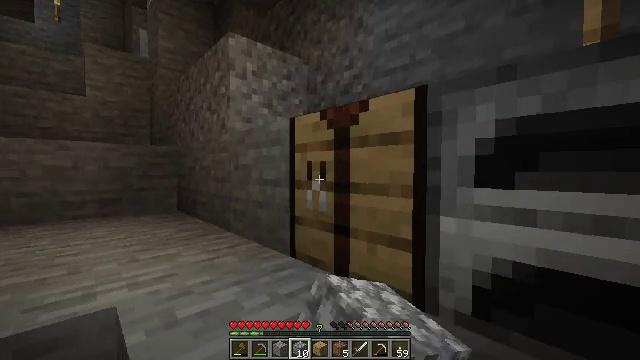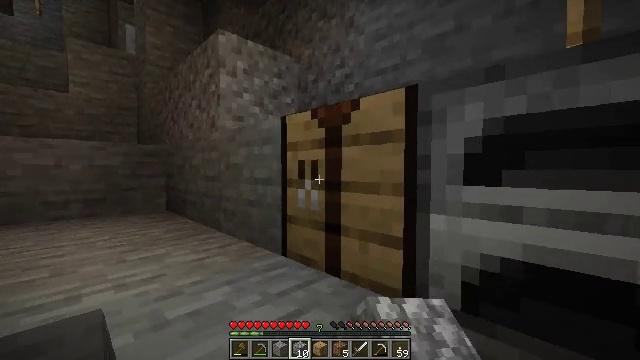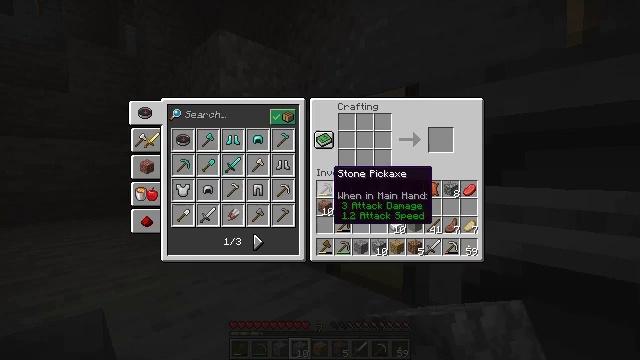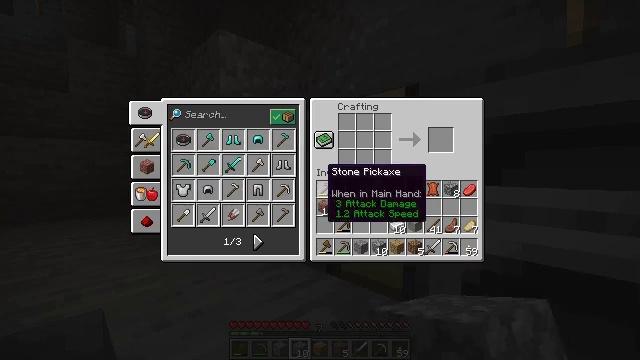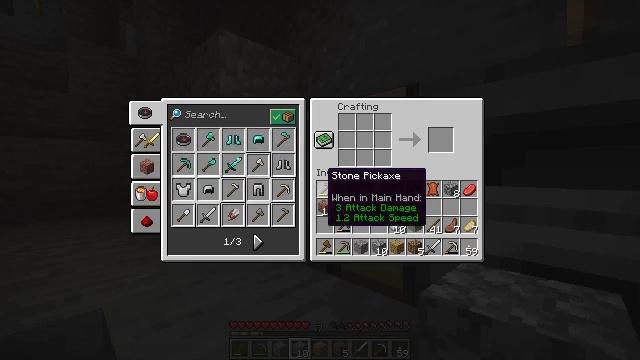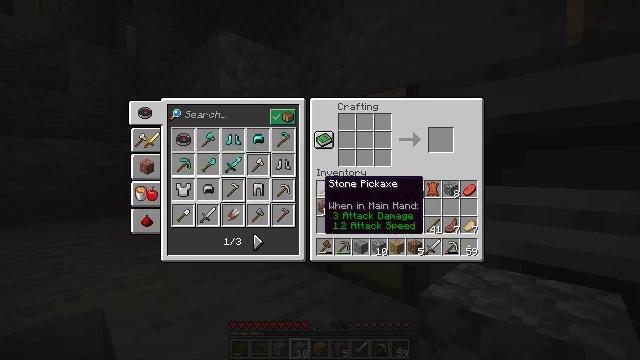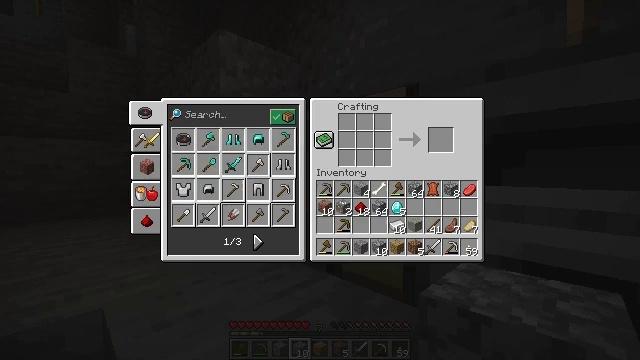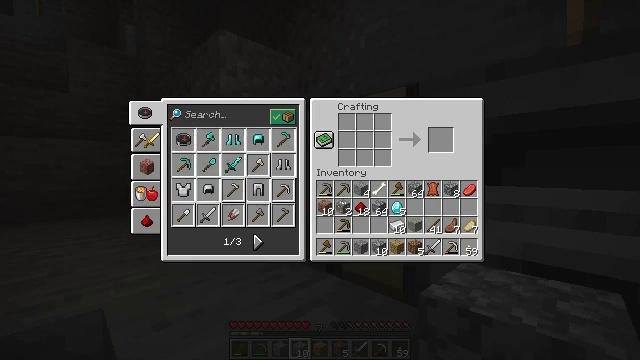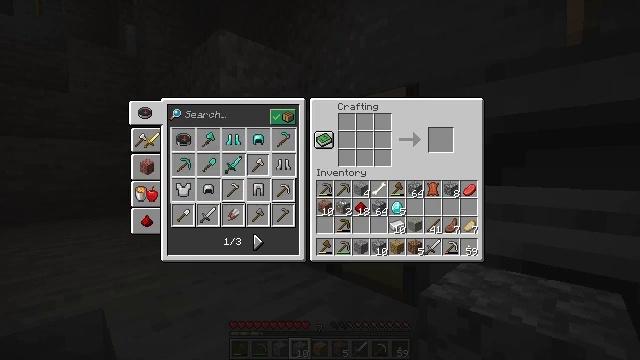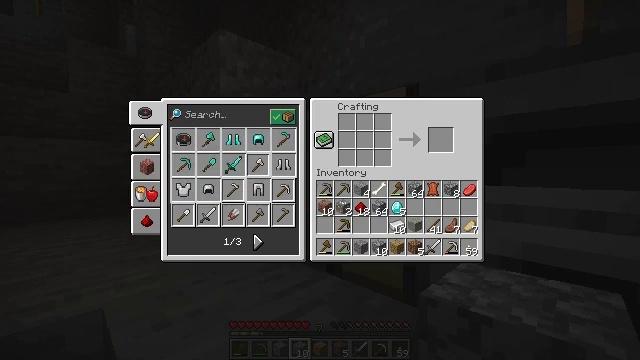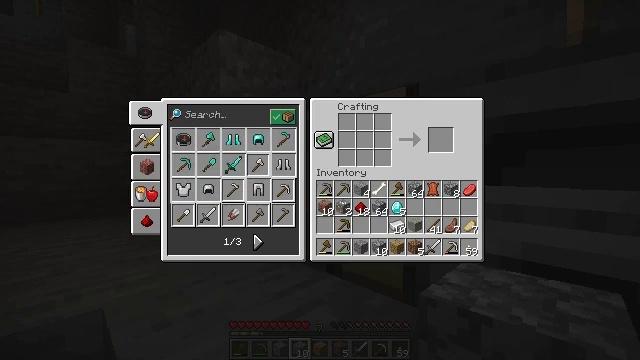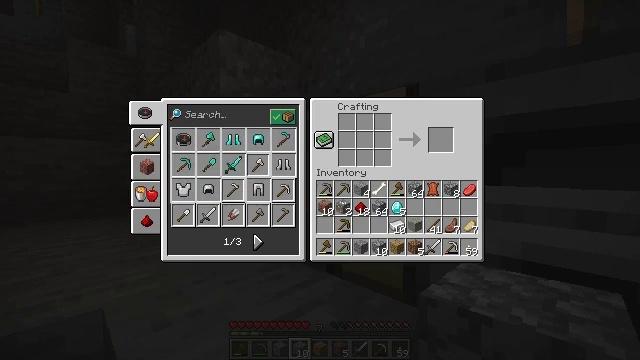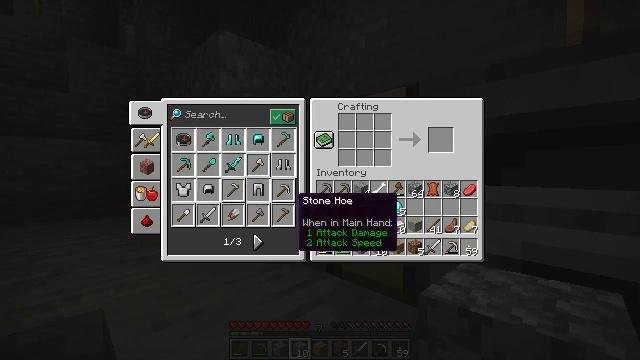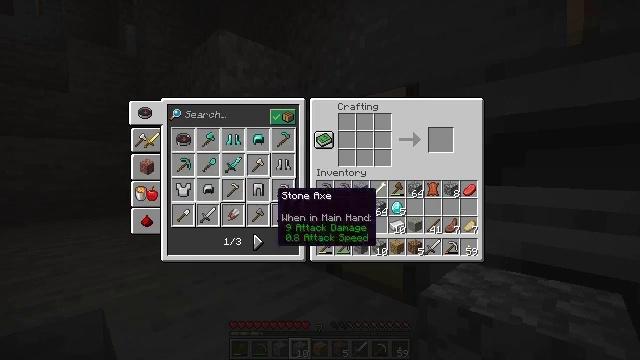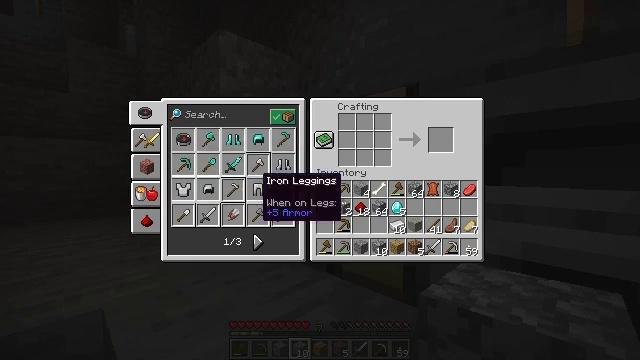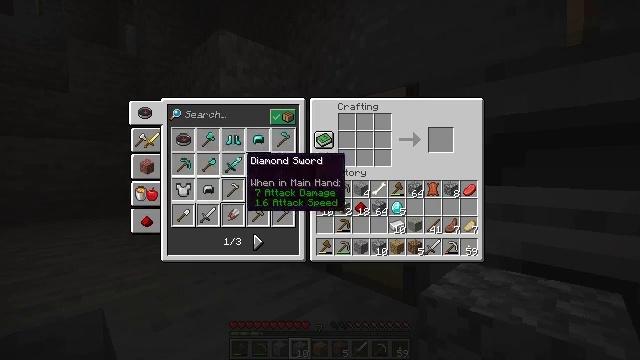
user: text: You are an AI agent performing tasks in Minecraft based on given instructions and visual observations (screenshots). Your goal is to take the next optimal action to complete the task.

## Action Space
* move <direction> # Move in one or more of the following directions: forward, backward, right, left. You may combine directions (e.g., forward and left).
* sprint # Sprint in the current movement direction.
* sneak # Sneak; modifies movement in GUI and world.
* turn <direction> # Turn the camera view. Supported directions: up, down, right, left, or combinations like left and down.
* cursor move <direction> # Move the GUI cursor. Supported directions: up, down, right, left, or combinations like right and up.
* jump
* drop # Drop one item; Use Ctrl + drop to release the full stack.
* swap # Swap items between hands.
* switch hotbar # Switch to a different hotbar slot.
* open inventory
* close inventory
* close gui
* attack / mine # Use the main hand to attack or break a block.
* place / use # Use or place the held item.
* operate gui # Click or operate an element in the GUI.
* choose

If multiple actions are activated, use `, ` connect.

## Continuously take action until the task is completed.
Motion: motion action
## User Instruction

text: Get a diamond pickaxe at the crafting table.
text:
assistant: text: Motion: turn right
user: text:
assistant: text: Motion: open gui
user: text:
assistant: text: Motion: no_op
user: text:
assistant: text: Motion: no_op
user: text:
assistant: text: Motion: cursor move down
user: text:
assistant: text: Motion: no_op
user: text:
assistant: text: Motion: no_op
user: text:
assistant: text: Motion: no_op
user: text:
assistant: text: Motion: no_op
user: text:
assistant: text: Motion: no_op
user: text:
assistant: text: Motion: no_op
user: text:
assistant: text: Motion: cursor move left
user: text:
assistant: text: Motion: cursor move left
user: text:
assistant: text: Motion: cursor move left and up
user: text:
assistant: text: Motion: cursor move left and up
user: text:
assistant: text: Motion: no_op
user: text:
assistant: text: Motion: no_op
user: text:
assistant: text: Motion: no_op
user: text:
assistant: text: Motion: no_op
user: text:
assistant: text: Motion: no_op
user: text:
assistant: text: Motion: no_op
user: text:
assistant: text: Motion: no_op
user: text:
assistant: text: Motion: no_op
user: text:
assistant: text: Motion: no_op
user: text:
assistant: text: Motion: no_op
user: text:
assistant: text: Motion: no_op
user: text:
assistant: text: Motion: no_op
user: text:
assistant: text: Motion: no_op
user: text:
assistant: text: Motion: cursor move left
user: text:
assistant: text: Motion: no_op